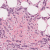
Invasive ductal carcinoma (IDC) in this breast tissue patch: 1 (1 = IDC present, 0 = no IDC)